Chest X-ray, AP view. Patient: 9 years old, sex M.
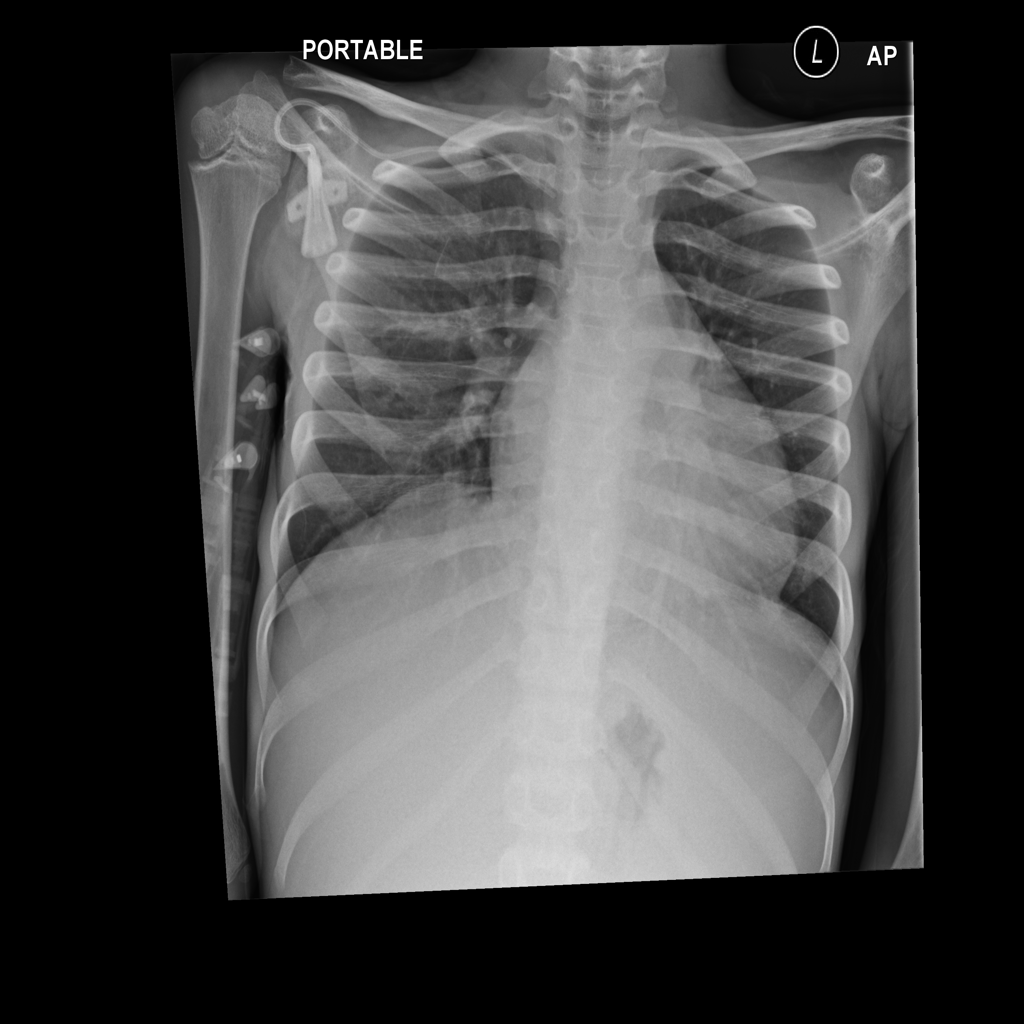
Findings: No Finding